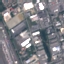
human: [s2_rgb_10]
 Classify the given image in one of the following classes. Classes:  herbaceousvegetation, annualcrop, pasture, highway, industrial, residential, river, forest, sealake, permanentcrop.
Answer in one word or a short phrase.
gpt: Industrial